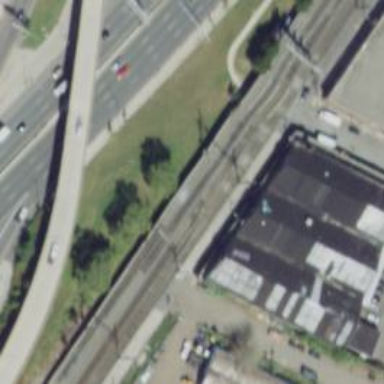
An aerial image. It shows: Rail on embankment with electrified contact lines.